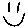
Label: smiley face